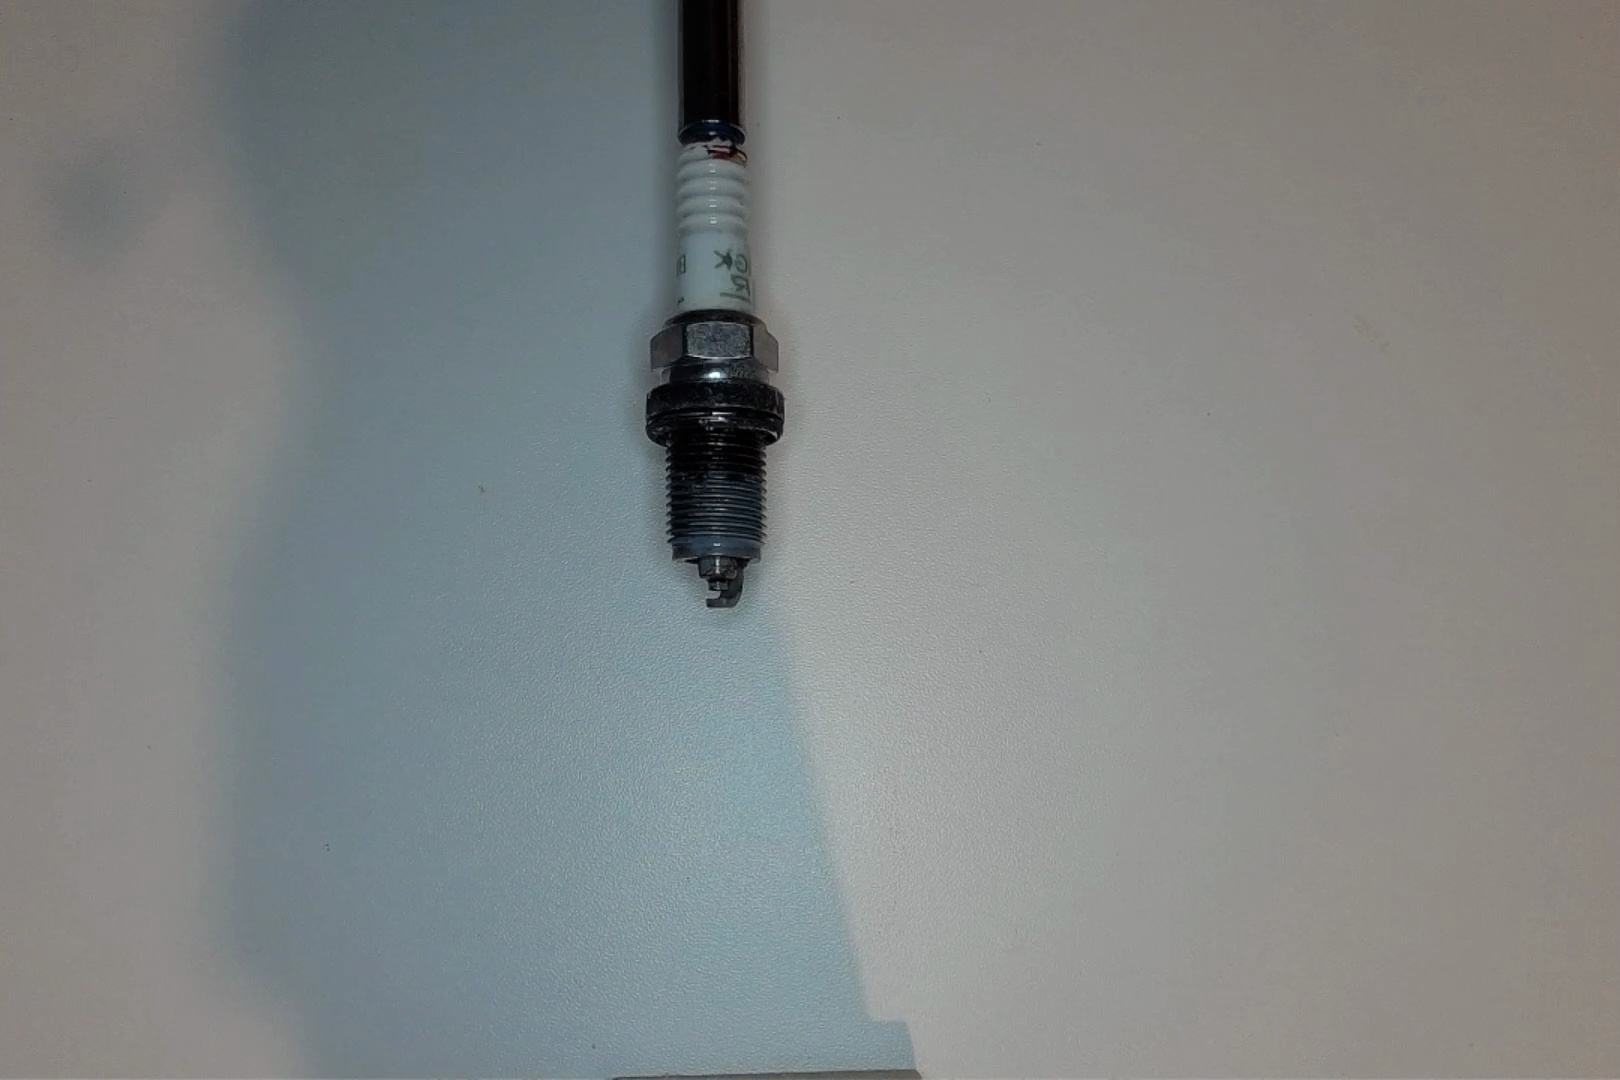
Label: anomaly